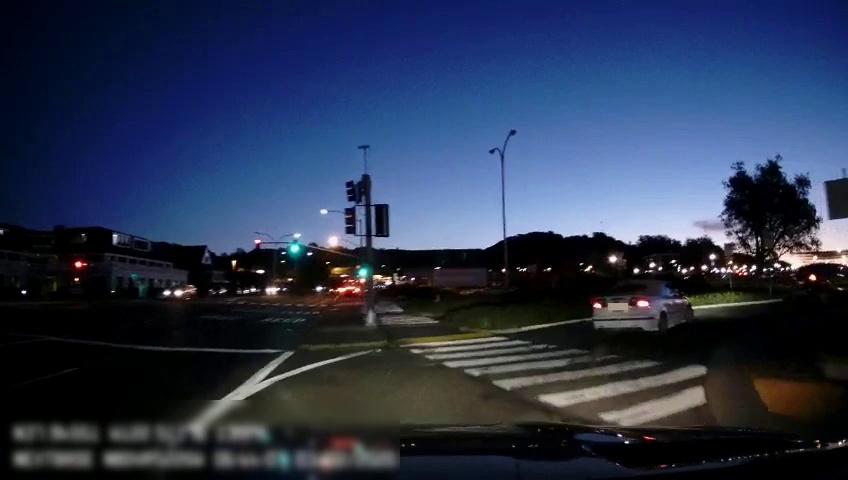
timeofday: Night
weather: Other
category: Drivable Space
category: Vehicles | Car
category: Vehicles | Car
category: Vehicles | SUV
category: Vehicles | Car
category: Lanes | Current Lane
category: Lanes | Alternate Lane
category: Lanes | Alternate Lane
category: Lanes | Current Lane
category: Traffic | Lights
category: Traffic | Lights
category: Traffic | Lights
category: Traffic | Lights
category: Traffic | Lights
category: Traffic | Lights